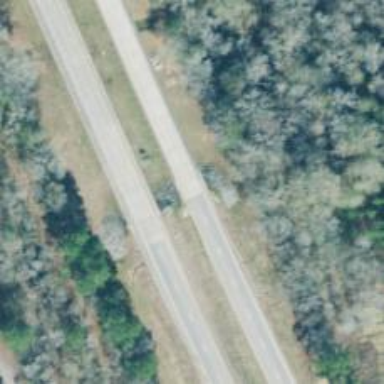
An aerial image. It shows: Asphalt dual carriageway classified as trunk highway.